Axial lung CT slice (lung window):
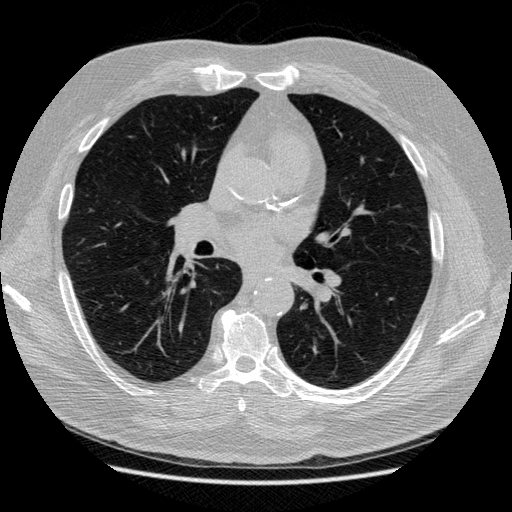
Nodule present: no